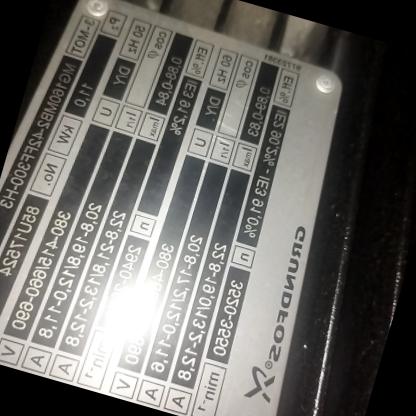
Klasa: tabliczka-znamionowa